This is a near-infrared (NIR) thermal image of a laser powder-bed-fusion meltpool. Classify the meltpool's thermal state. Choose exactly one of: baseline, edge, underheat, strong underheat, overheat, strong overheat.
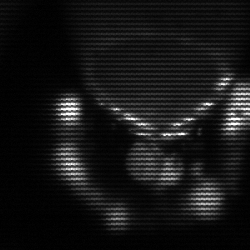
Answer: edge